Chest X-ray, PA view. Patient: 56 years old, sex M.
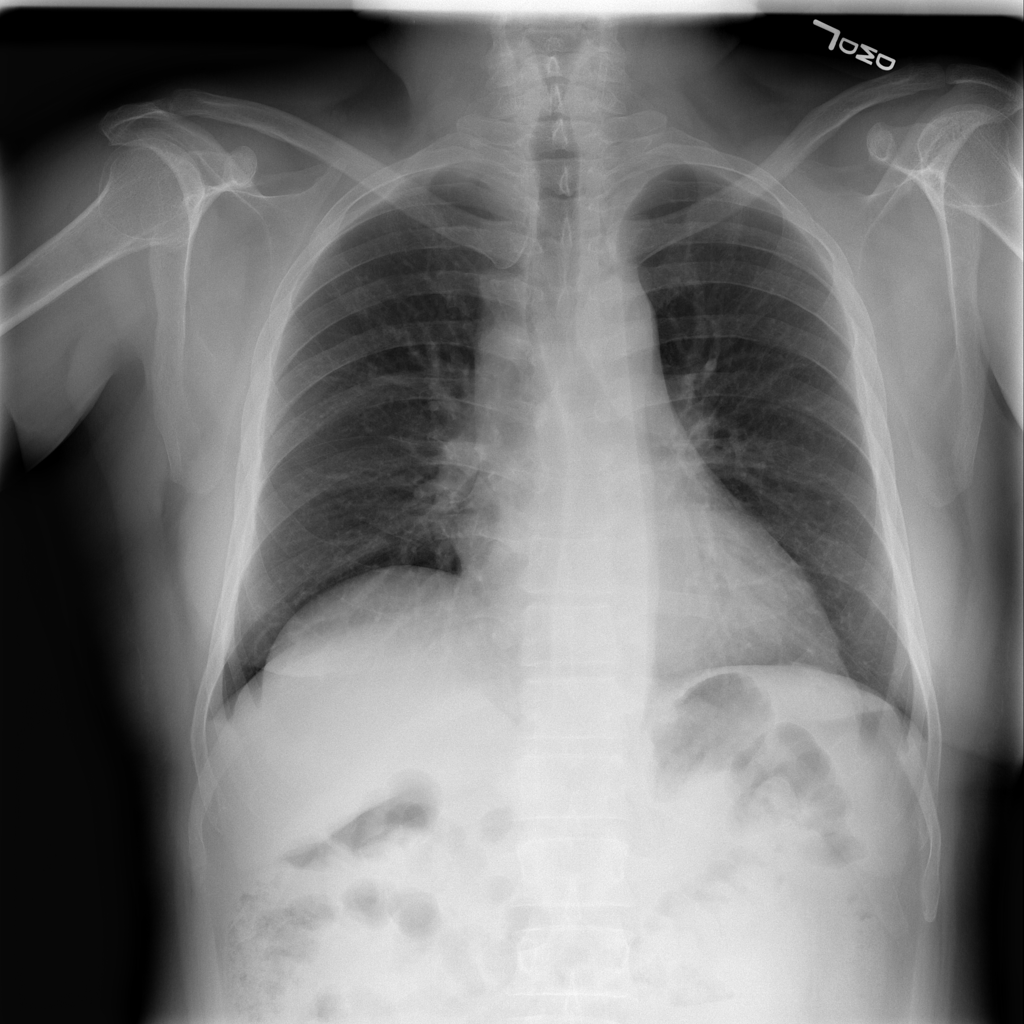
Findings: No Finding